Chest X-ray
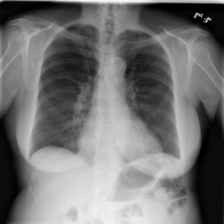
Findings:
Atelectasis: negative
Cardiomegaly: negative
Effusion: negative
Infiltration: negative
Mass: negative
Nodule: negative
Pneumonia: negative
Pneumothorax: negative
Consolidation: negative
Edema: negative
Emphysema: negative
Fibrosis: negative
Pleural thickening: negative
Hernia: negative